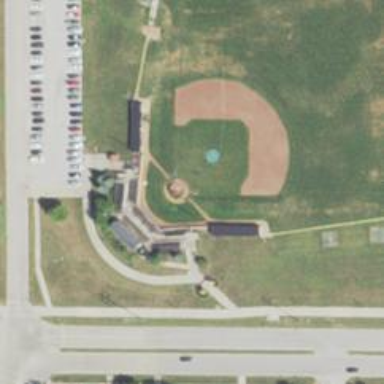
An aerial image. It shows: Stadium primarily used for baseball matches.